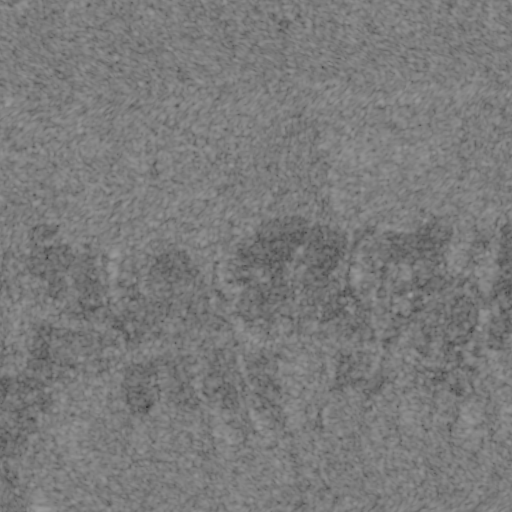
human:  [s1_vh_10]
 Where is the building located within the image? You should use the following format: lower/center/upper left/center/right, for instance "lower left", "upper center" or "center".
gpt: The building is located in the lower left of the image.
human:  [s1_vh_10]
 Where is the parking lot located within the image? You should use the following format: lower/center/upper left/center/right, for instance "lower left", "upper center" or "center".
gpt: There is no parking lot in the image.

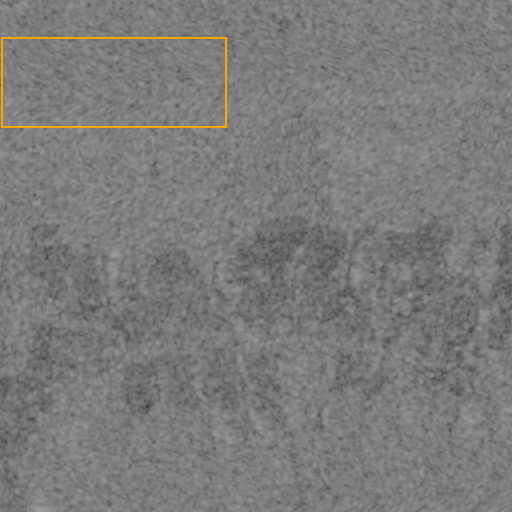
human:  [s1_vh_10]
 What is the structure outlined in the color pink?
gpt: There is no pink outline.
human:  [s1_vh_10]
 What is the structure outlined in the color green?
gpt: There is no structure outlined in green.